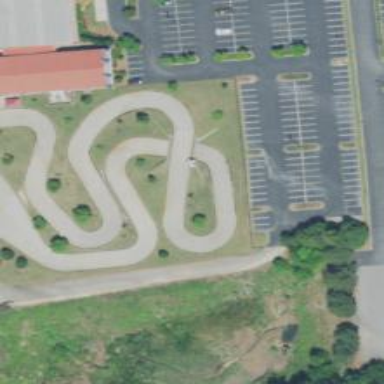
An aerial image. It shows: Asphalt raceway bridge designed for karting.